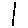
Label: line